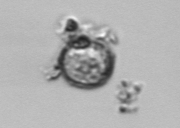
Label: Thalassiosira_TAG_external_detritus